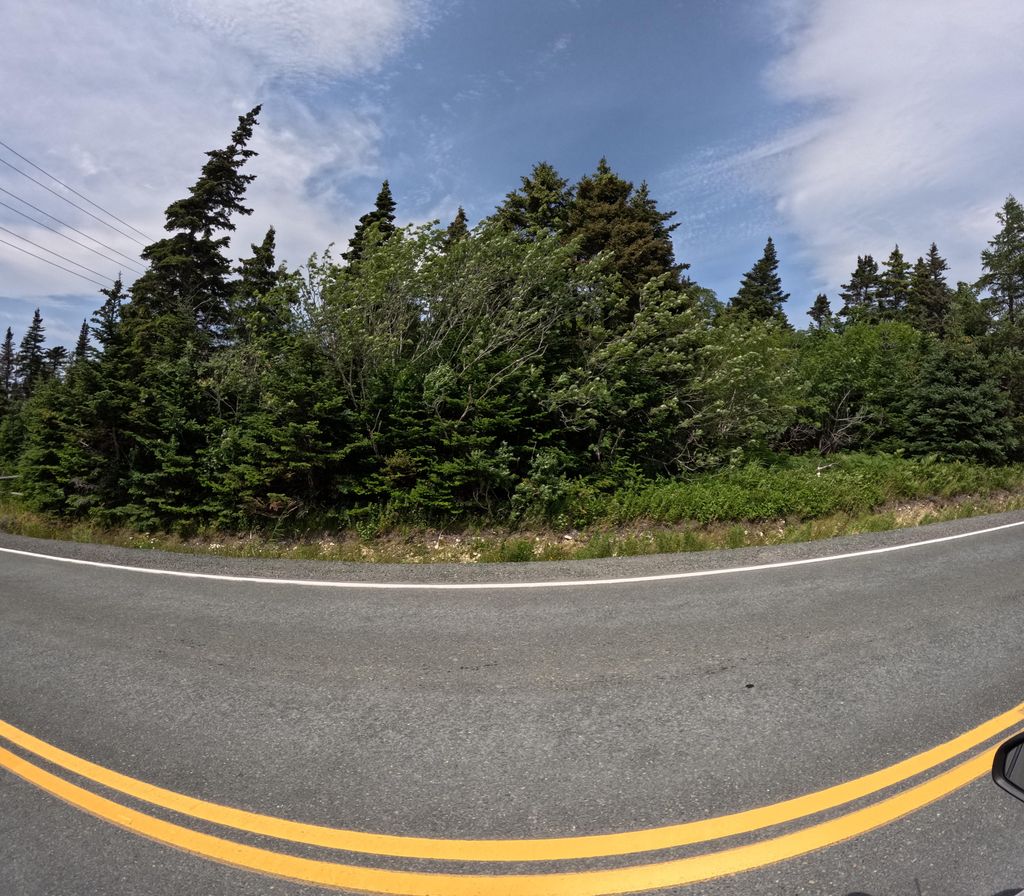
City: st_johns